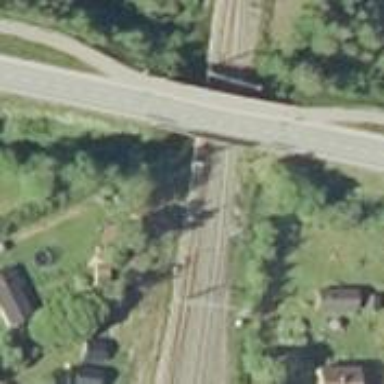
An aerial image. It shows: Rail siding with electrified contact lines.